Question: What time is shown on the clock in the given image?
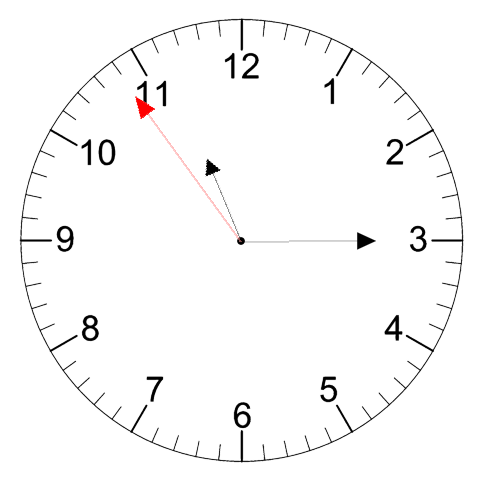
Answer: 11:14:54